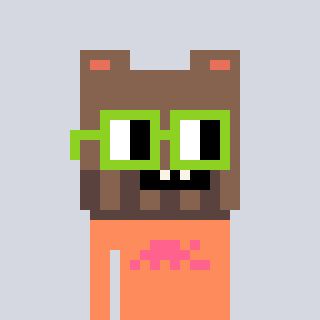
a pixel art character with square light green glasses, a bear-shaped head and a peachy-colored body on a cool background